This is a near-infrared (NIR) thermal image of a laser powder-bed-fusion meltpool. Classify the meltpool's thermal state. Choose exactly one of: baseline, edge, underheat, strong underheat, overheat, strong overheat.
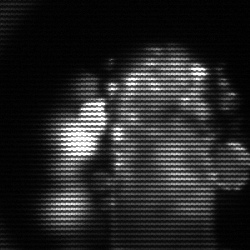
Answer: strong underheat